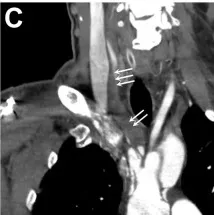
Coronal.
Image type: radiology (ct)